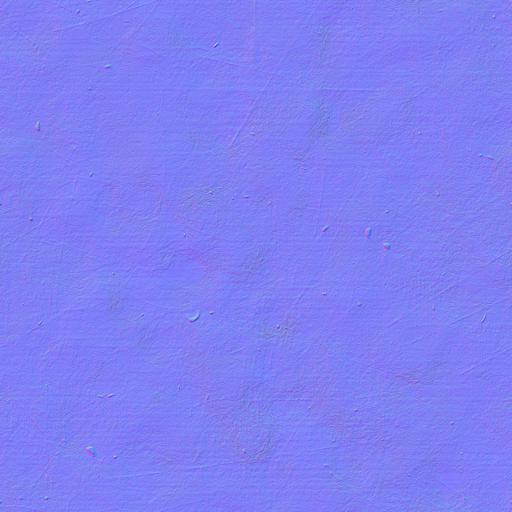
clean concrete light smooth